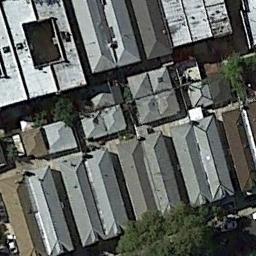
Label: dense_residential